RGB frame:
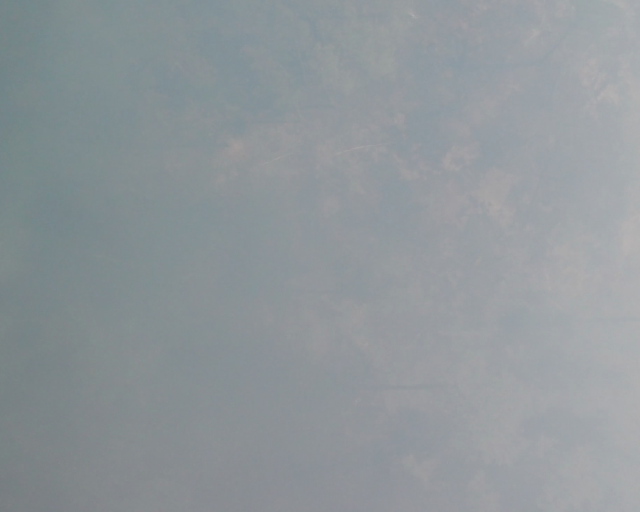
Thermal frame:
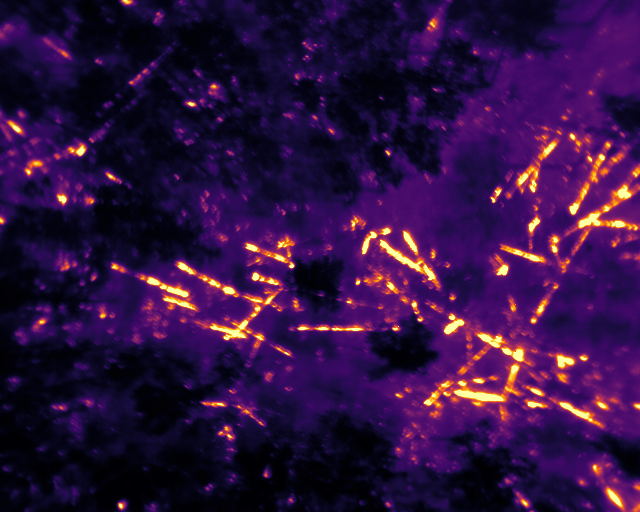
Captured: 2026-02-27 02:40:44
Pixels at or above 80 °C: 9514 (fraction of frame: 0.02903)